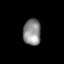
Tissue: skin
Cell type: Endothelial cells
Senescence score: 0.2809
Nuclear area (px): 453
Mean DAPI intensity: 141.026